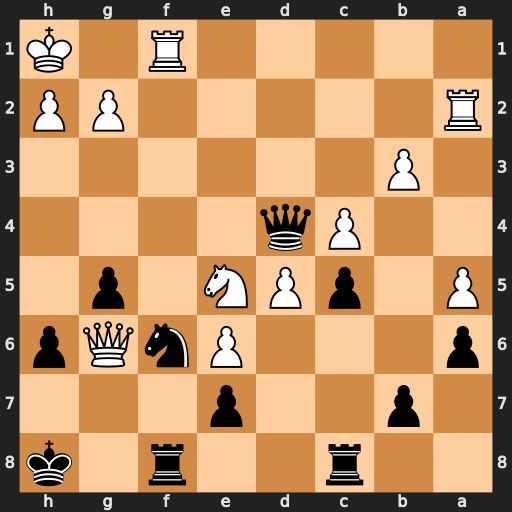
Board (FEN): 2r2r1k/1p2p3/p3PnQp/P1pPN1p1/2Pq4/1P6/R5PP/5R1K
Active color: b
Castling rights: -
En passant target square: -
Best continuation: Qxe5 Raf2 Nh7